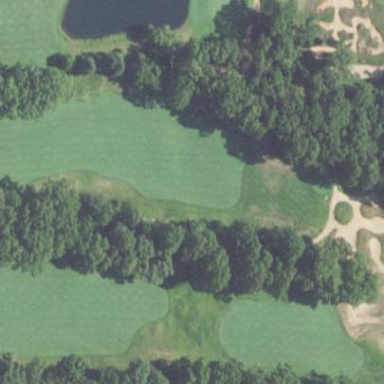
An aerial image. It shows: Rough golf course area within grassland.